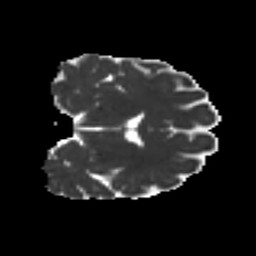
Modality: MD
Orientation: coronal
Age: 37
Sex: male
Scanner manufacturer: ge
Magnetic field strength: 3 T
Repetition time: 7.8 s
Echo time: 0.0608 s